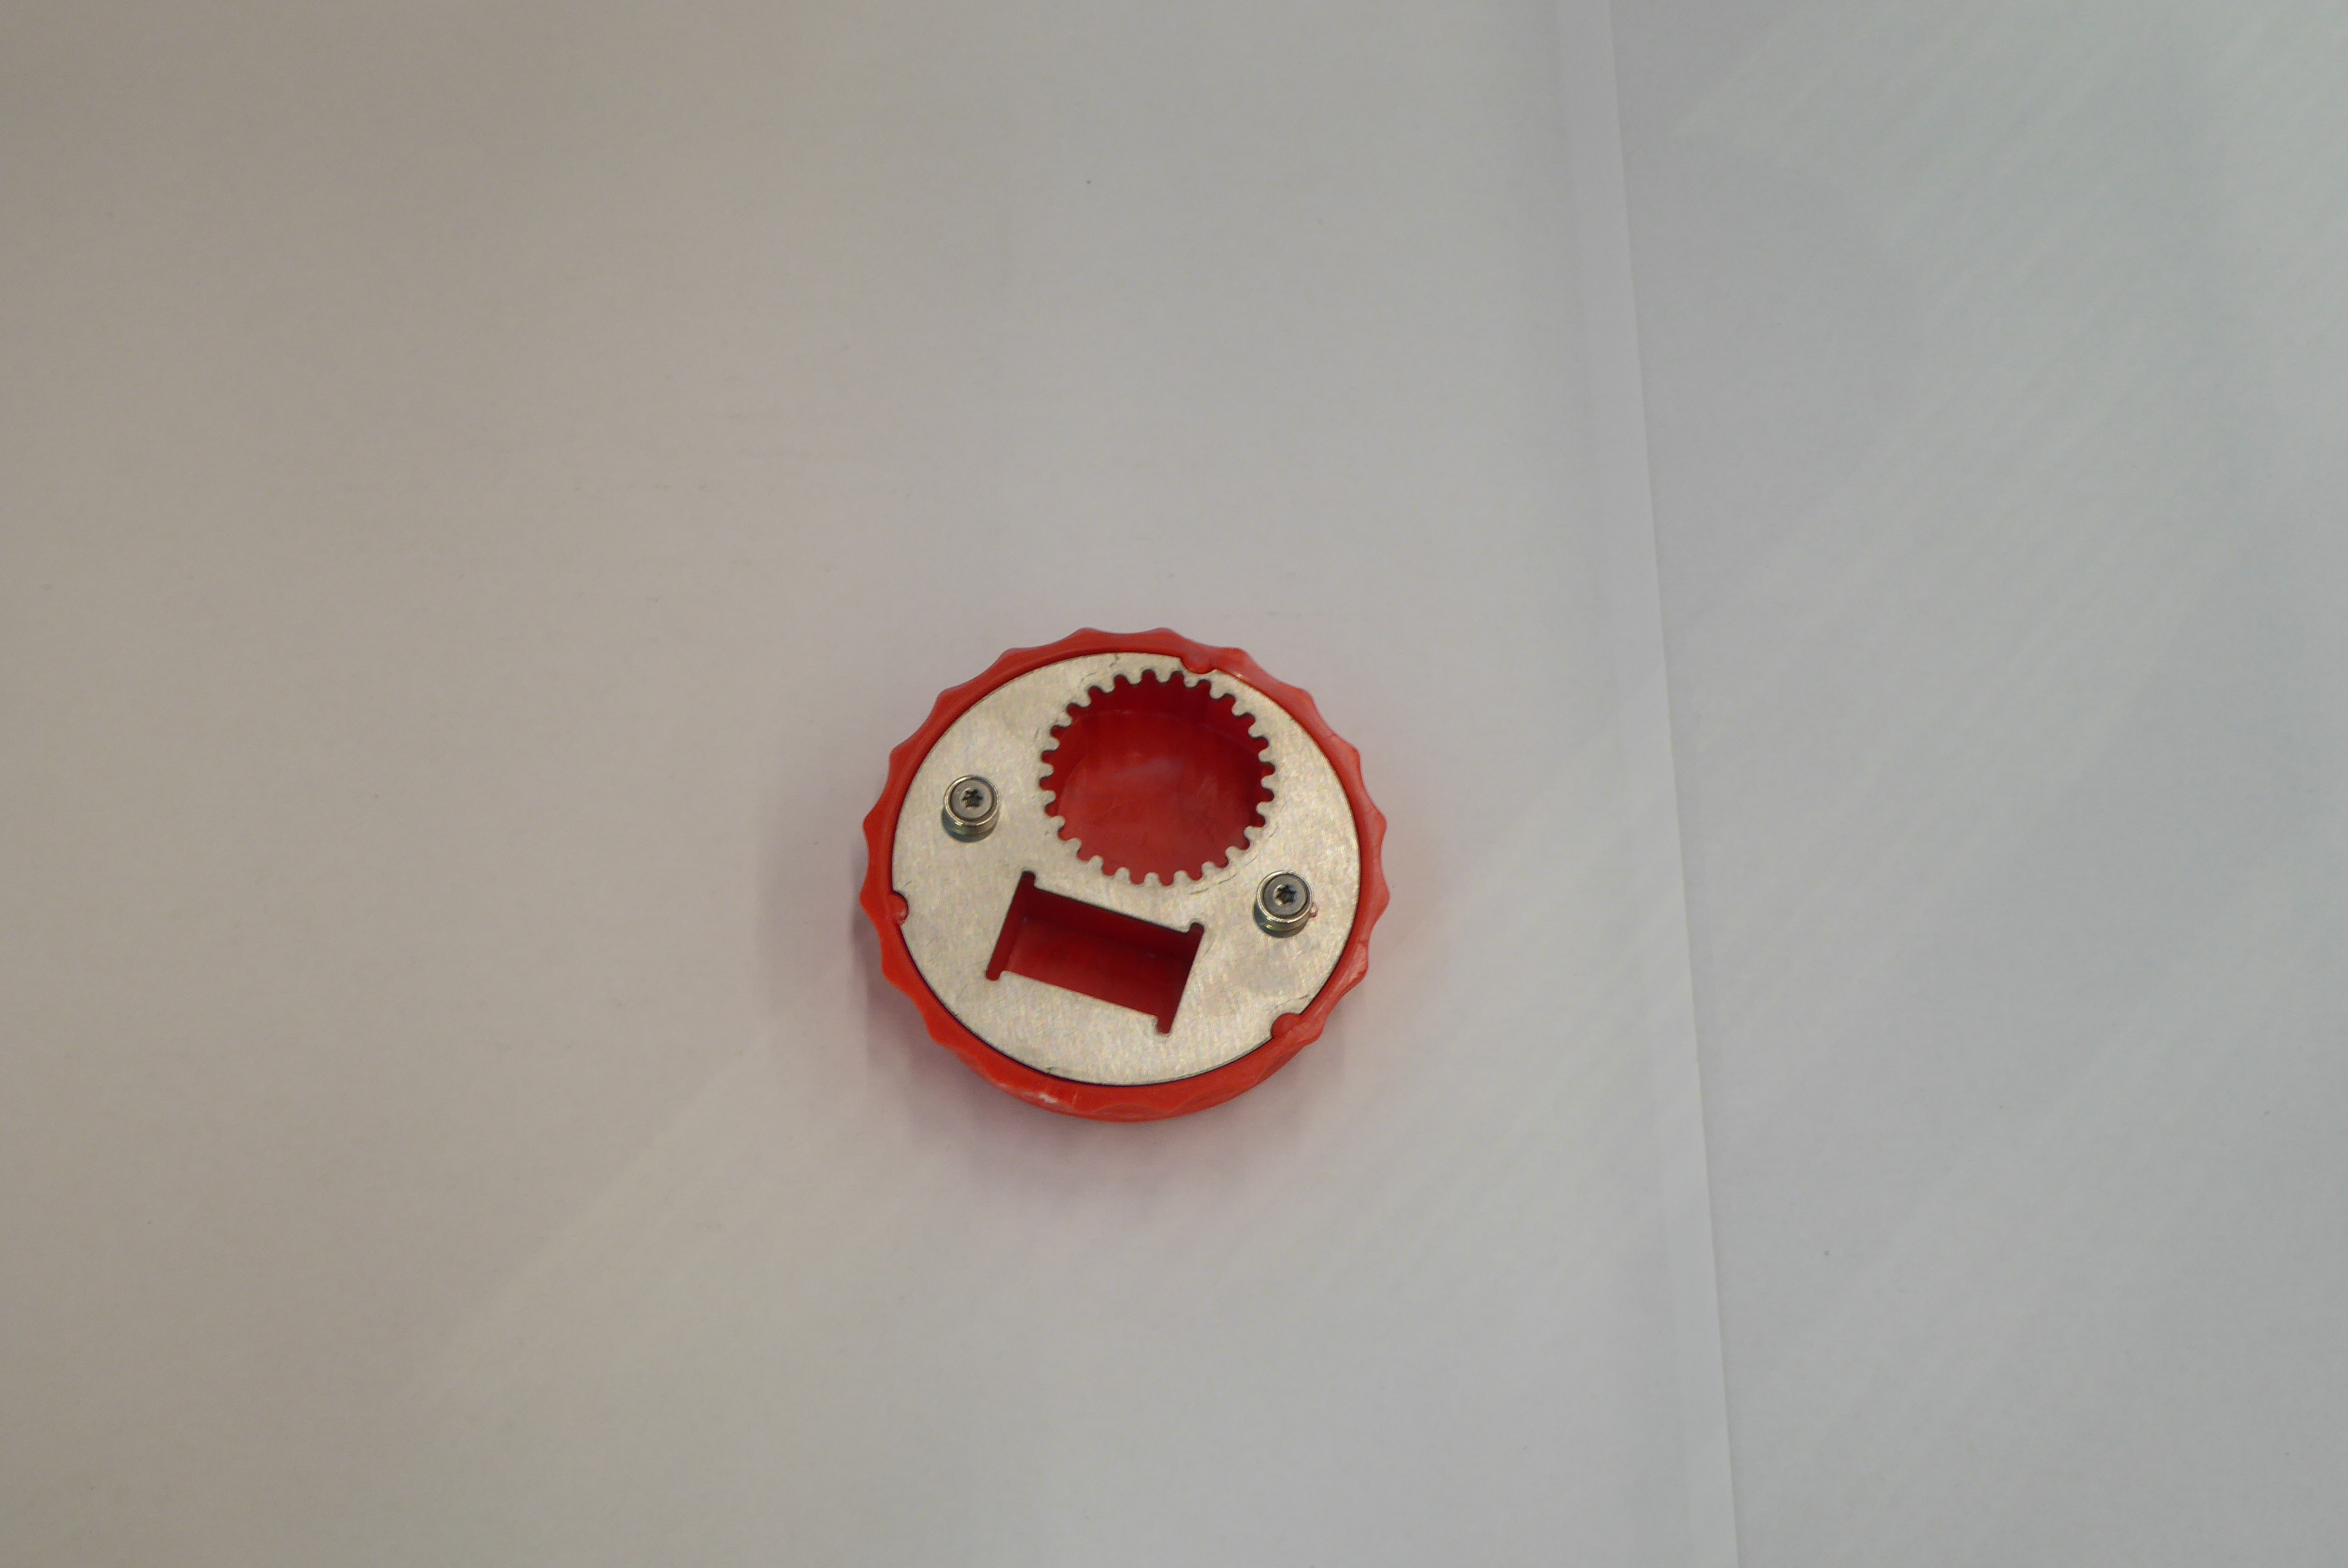
Label: Bottle Opener